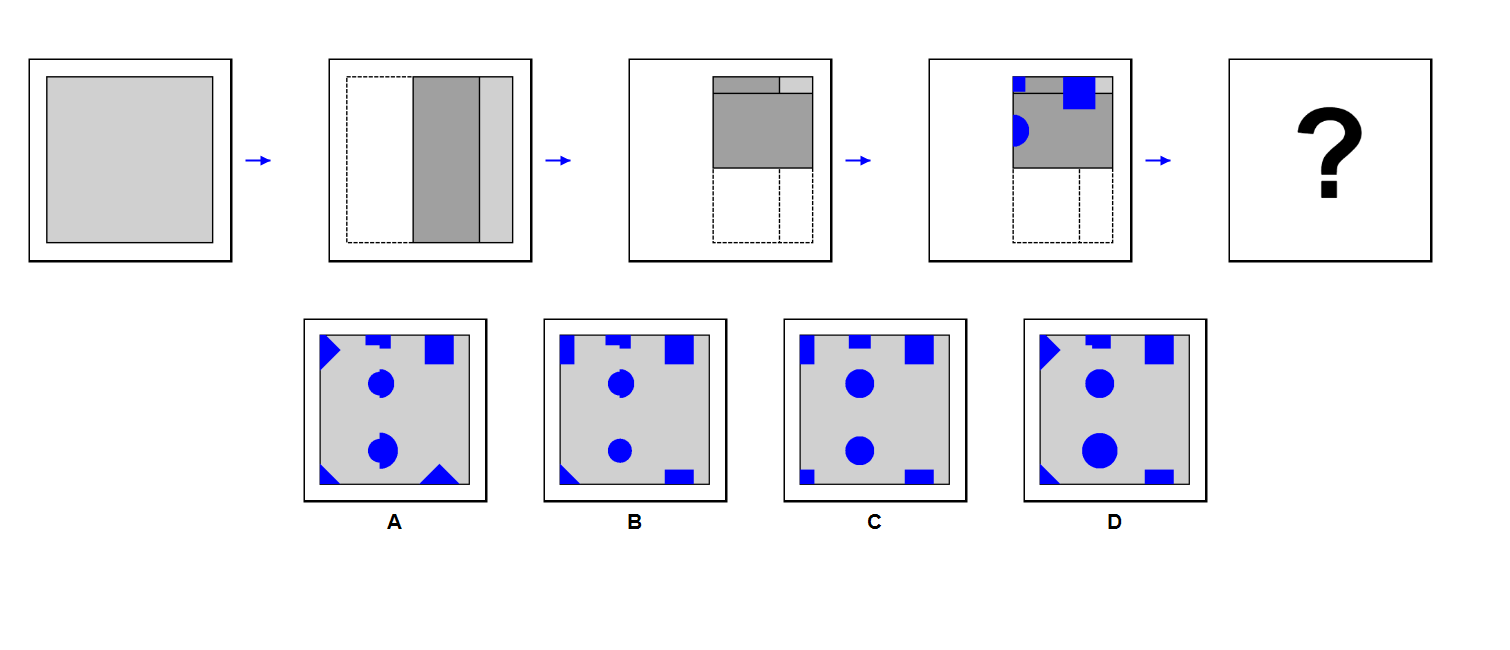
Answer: C